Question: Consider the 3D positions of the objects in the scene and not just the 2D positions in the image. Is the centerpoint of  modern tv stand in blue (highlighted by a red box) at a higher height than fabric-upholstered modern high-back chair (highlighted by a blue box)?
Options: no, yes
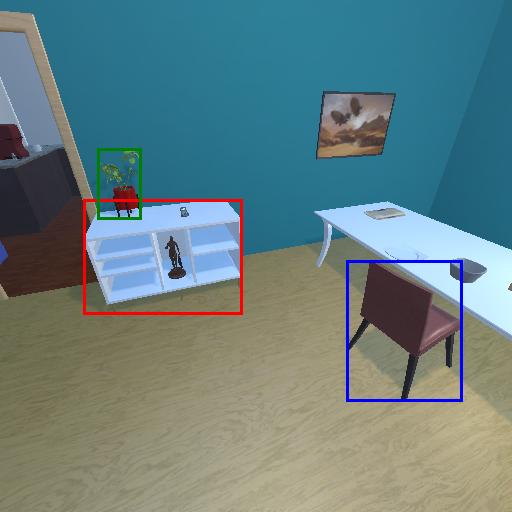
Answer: no